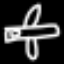
Label: airplane